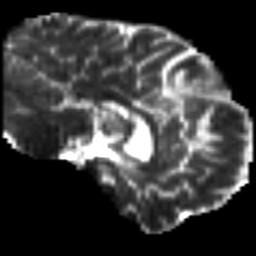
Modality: T2w
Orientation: sagittal
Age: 41
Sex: male
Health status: ill
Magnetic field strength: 3 T
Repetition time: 9 s
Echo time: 0.093 s